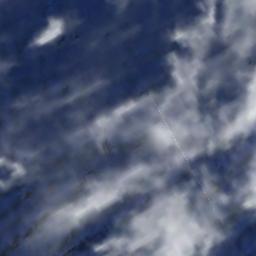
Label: cloud